Question: I have created a placeholder and allowed a number of renderings in it. When I opened the page editor it added some of renderings but not all. The renderings which are not getting added I checked the browser console and found some errors. I am not sure why this is so?

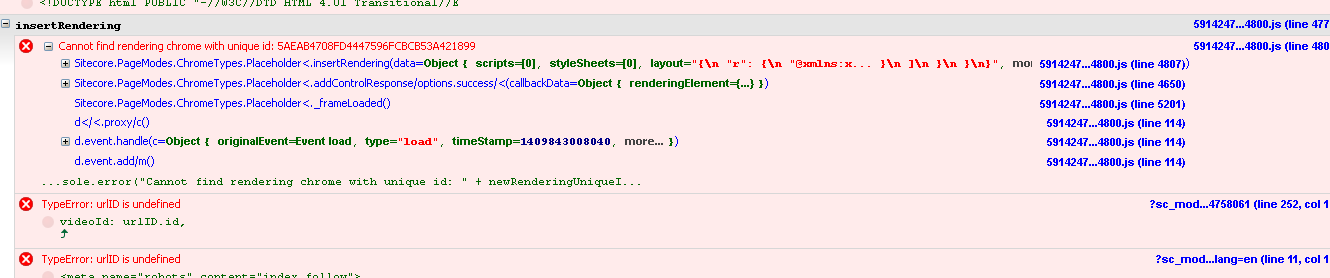
Answer: I was having check on my view for null check of current item and template id. There was not HTML outside the null check. So when I tried to add rendering in Page Editor, current item was null. so no html was returned(empty view was returned). This break the Chrome Browser's Javascript and hence I was not able to add Rendering.
so solution is to return some html tag (may be empty)
'''
<span> @if(currentItem!=null) { <h1>currentItem["Title"]</h1> } </span>
'''